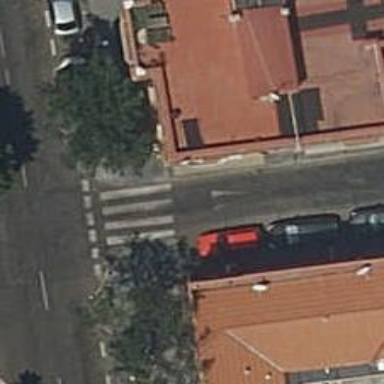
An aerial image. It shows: Zebra crossing on the road.